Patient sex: M
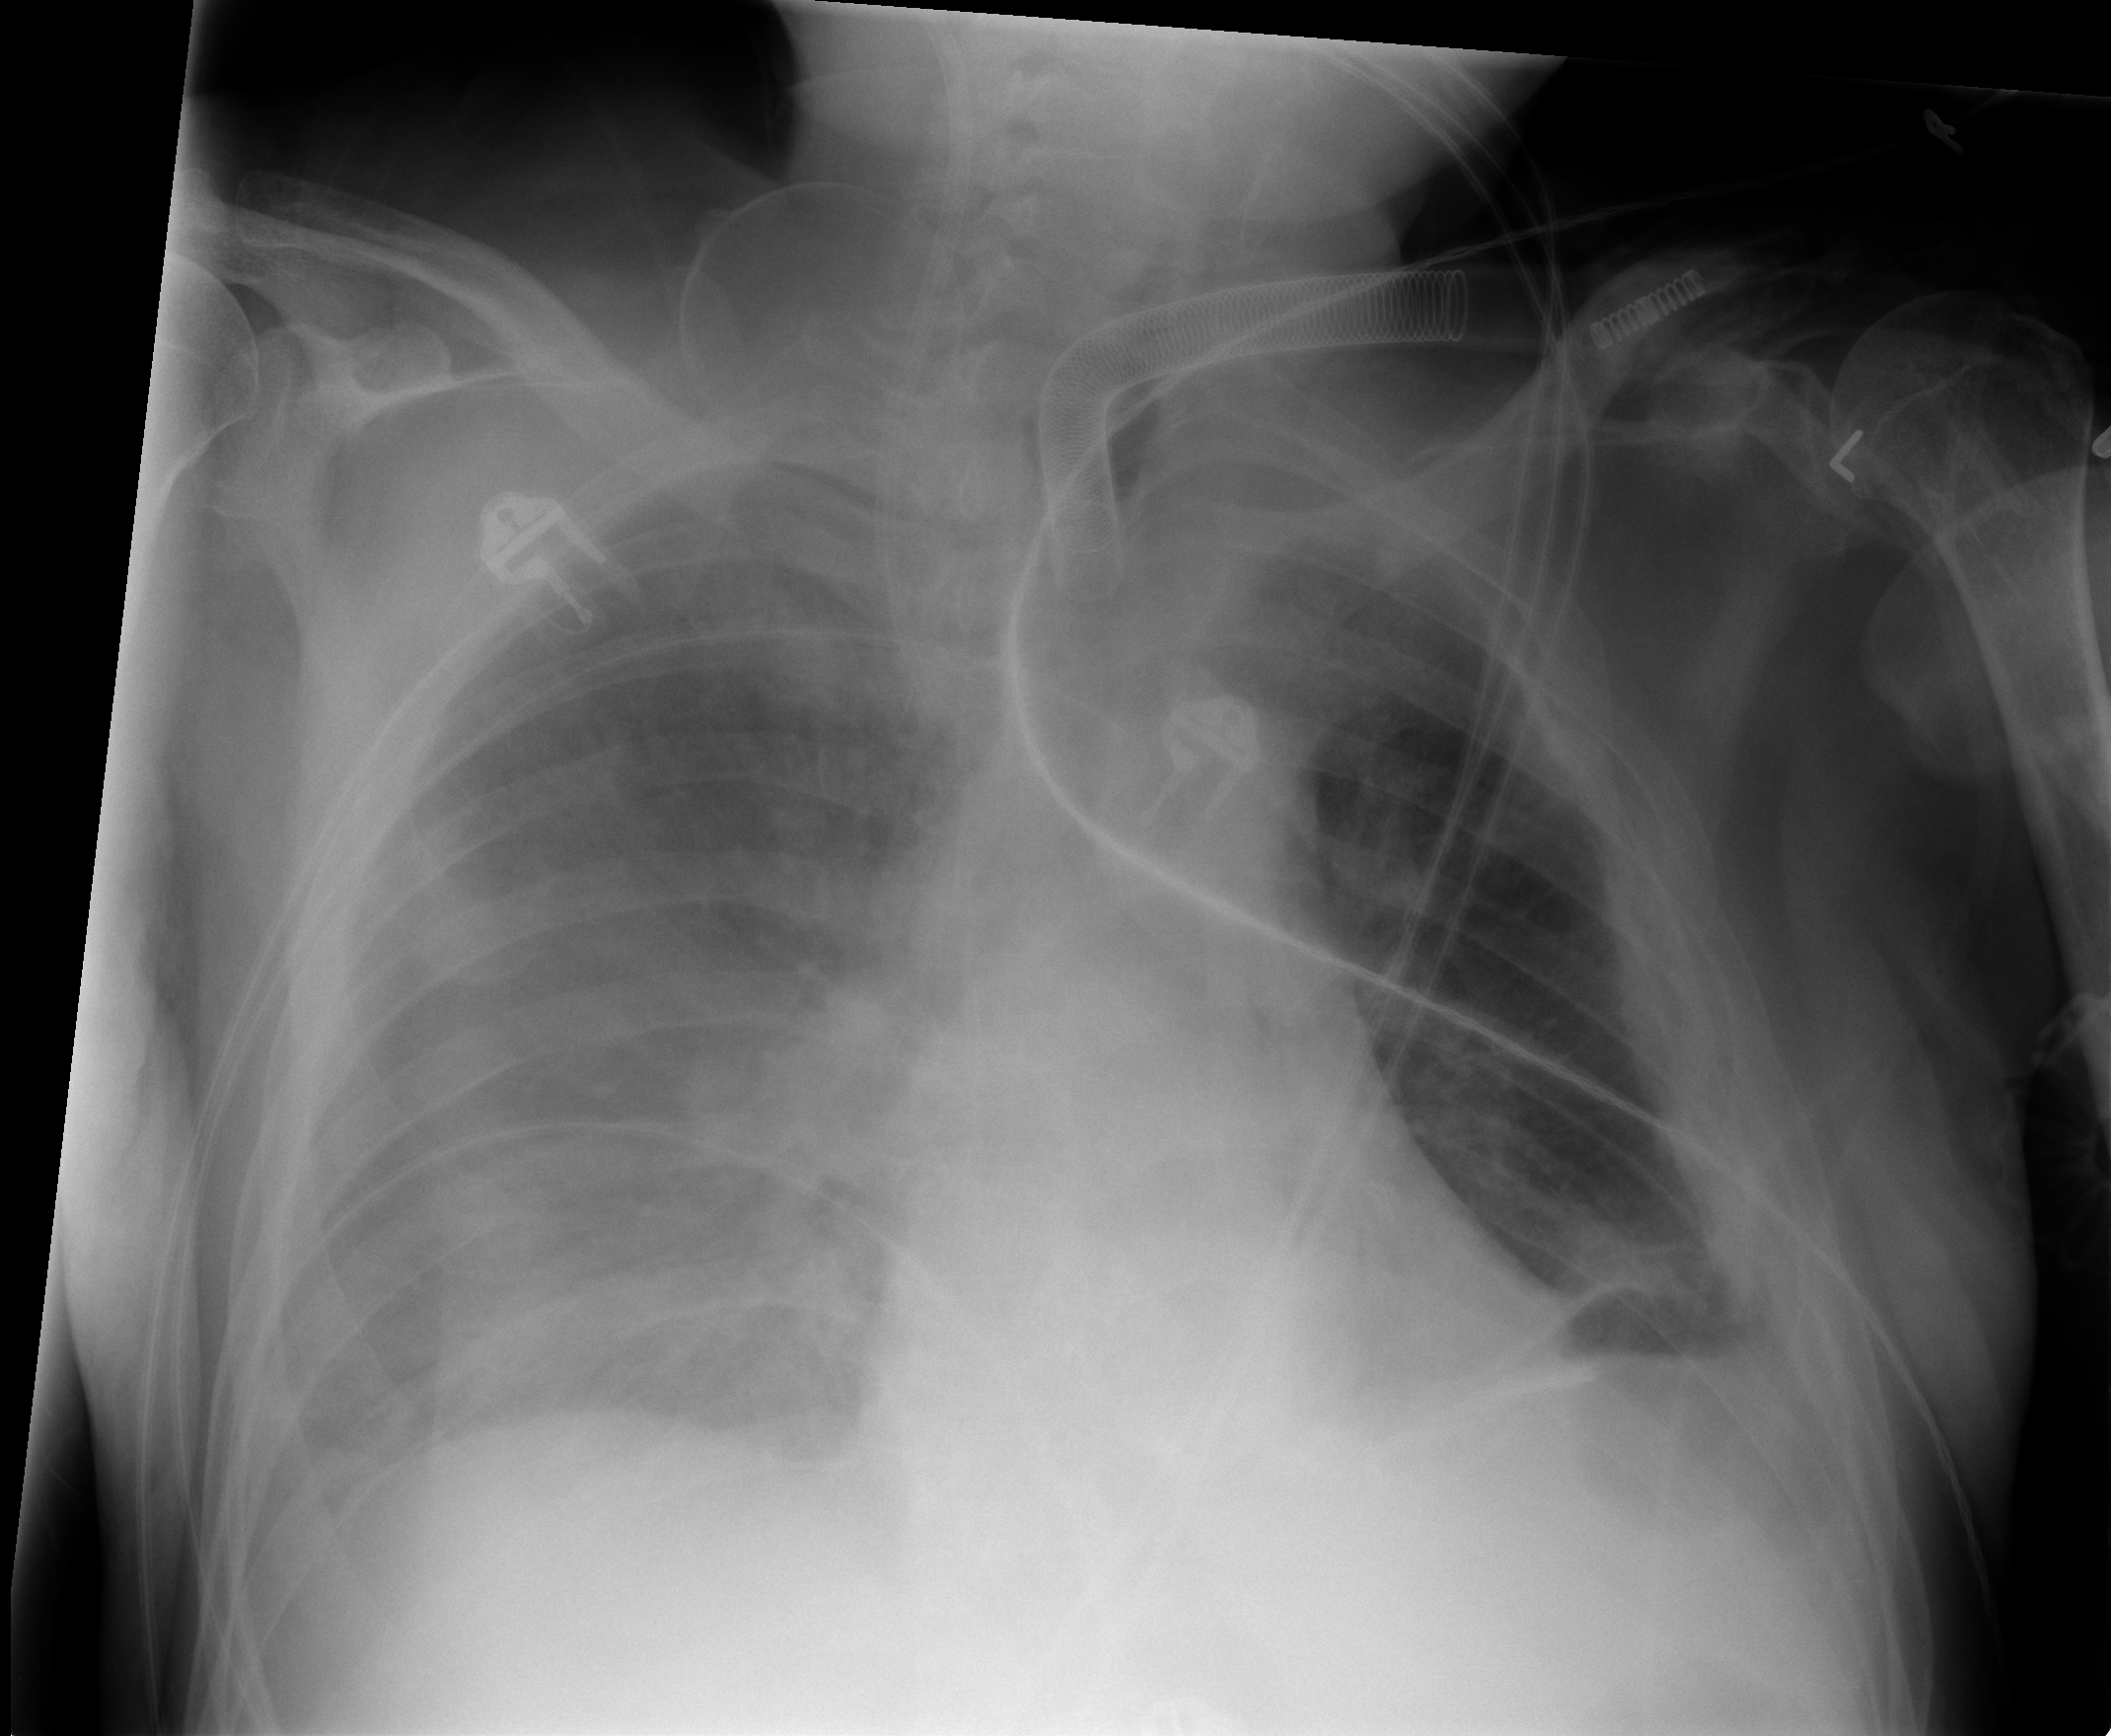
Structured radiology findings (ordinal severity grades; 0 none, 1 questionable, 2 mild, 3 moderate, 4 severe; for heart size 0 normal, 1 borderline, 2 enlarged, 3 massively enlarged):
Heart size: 0
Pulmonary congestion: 1
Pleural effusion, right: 3
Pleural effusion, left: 2
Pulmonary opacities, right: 3
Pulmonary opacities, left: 1
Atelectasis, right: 2
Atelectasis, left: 2